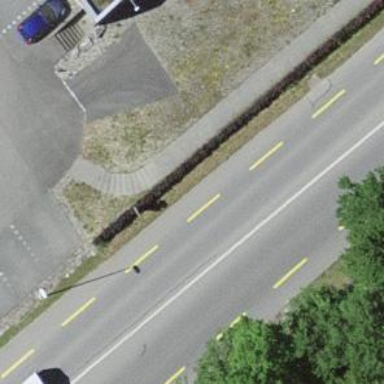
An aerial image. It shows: Set of steps on the road.